Interaction volume radius: 10 \u00c5
Interaction volume height: 20 \u00c5
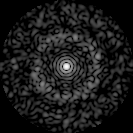
Disorder parameter: 0.839